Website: lowes
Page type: account-selection
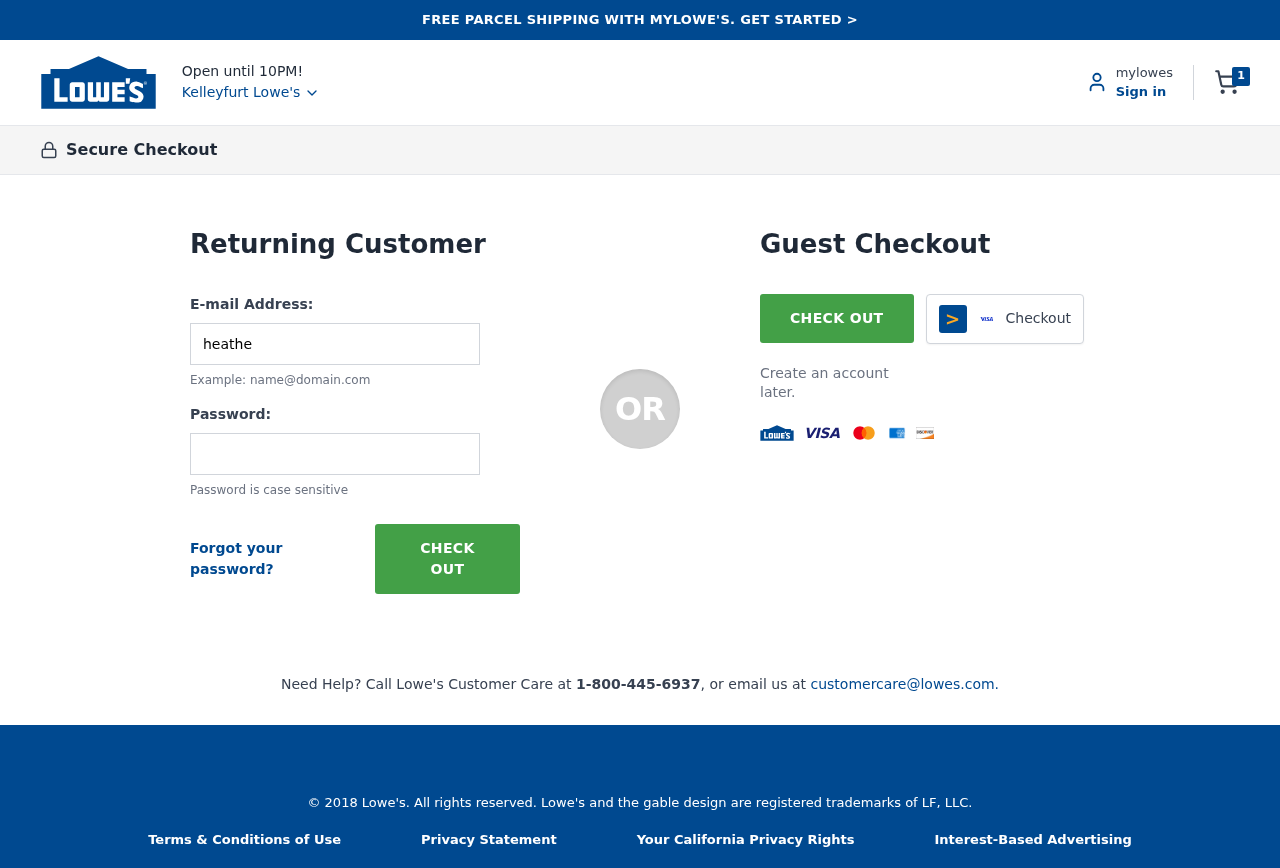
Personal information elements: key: PII_CITY
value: Kelleyfurt Lowe's
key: PII_LOGIN_USERNAME
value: heather1400
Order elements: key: ORDER_NUM_ITEMS
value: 1